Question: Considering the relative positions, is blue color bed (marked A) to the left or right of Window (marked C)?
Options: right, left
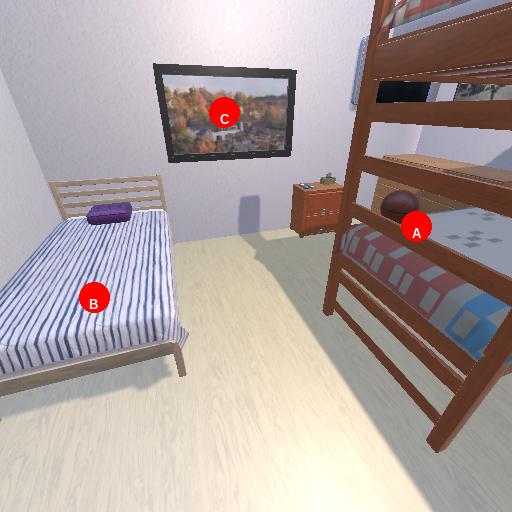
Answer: right